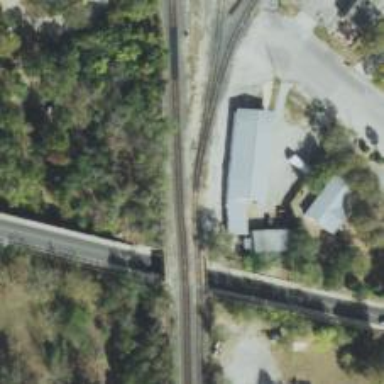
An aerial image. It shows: Railway siding for service.